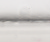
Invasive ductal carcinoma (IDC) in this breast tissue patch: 0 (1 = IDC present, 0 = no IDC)